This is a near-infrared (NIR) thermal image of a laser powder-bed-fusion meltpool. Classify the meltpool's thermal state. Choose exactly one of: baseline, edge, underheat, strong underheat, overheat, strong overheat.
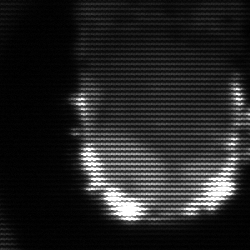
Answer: baseline